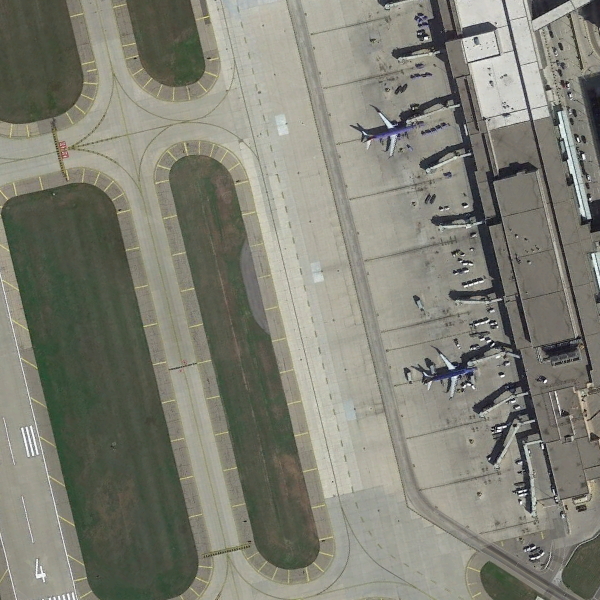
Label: Airport